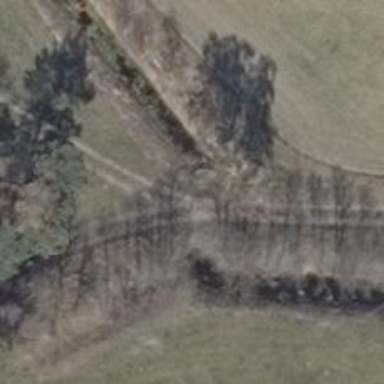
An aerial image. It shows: Culvert tunnel.